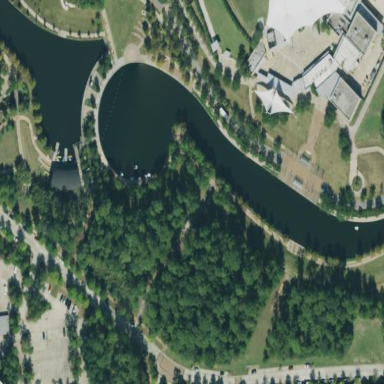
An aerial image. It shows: Mixed leaf type park.